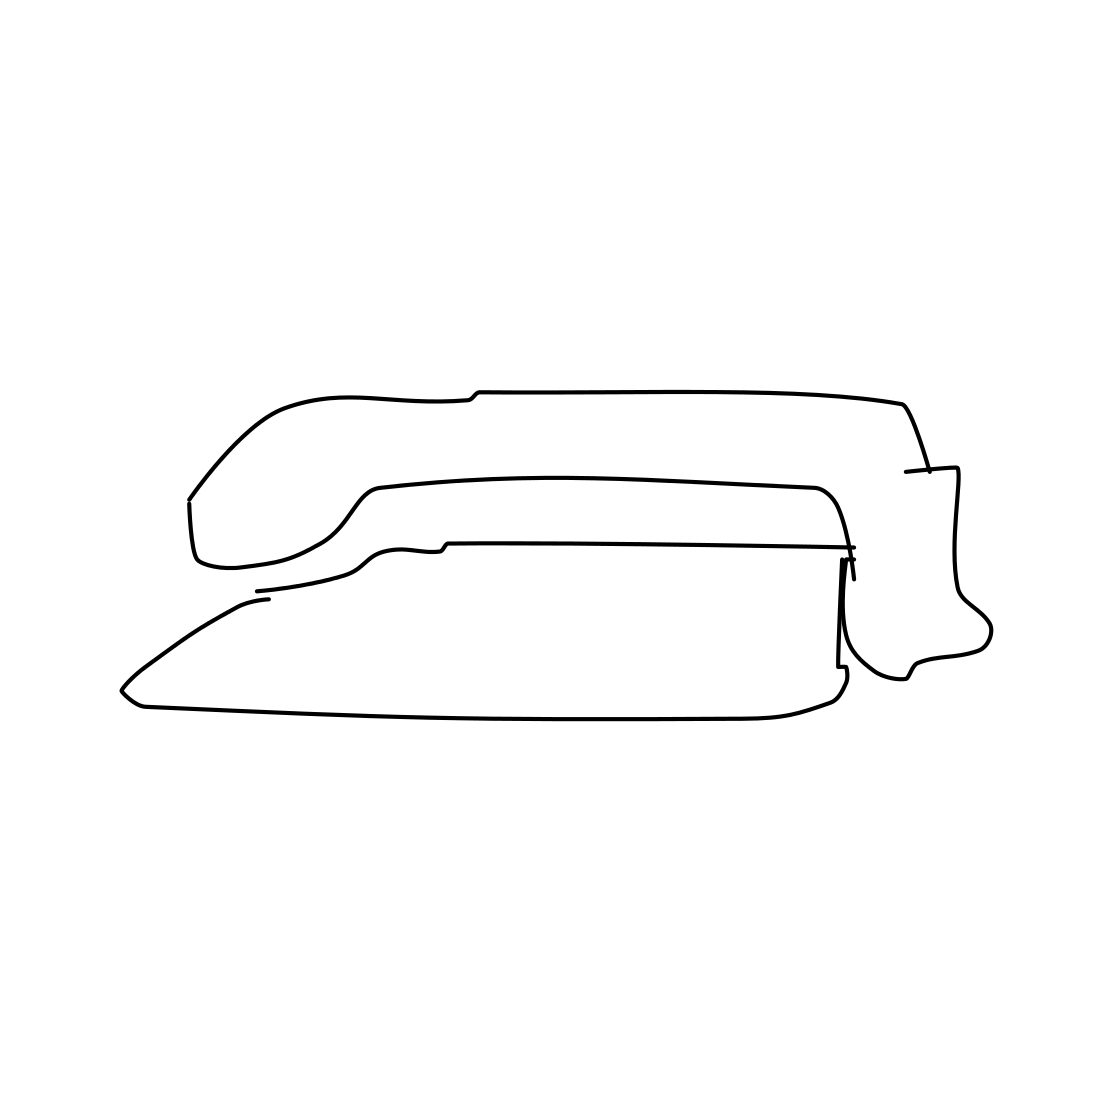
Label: stapler